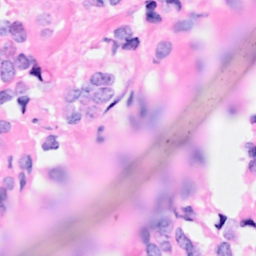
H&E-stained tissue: Breast